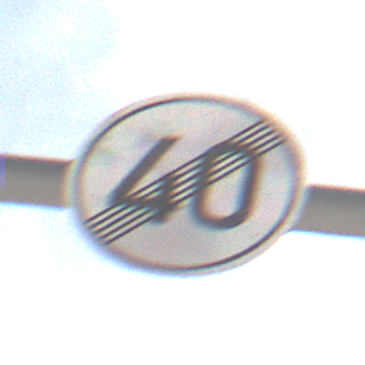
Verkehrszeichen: EndeGeschwindigkeit40
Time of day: MorningAfternoon
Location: Outdoor (Suburban)
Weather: PartlyCloudy
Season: NotSpecified
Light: Natural